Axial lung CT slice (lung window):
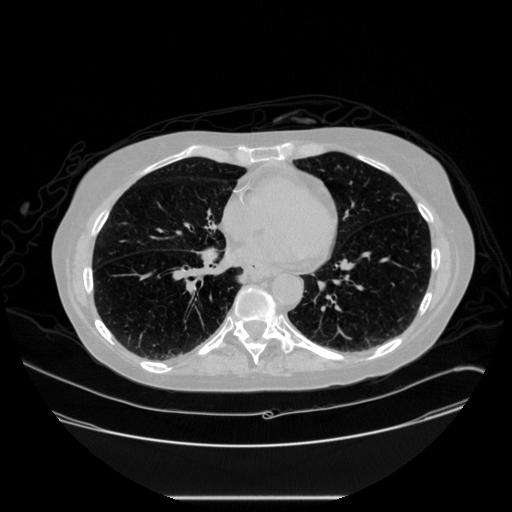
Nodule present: no